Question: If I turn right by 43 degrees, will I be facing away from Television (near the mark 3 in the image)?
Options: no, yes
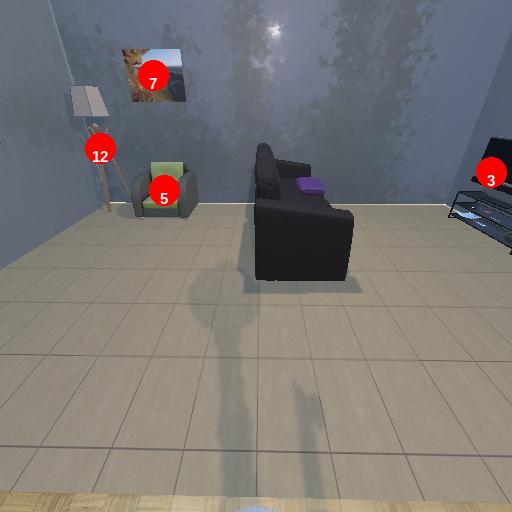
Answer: no